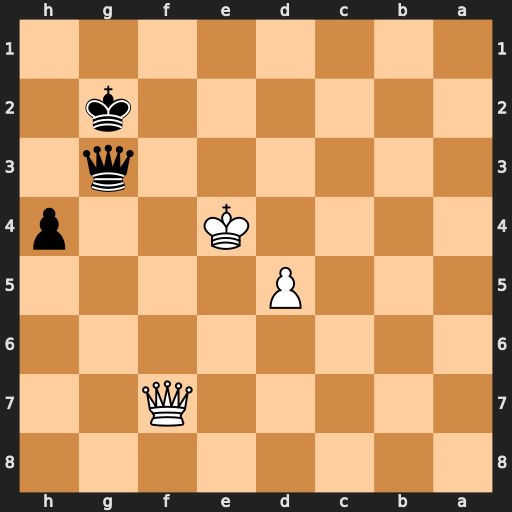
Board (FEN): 8/5Q2/8/3P4/4K2p/6q1/6k1/8
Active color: b
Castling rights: -
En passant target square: -
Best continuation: h3 d6 h2